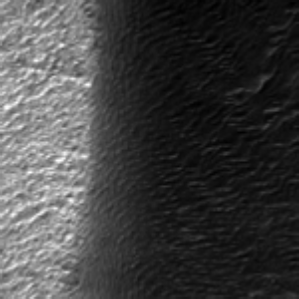
Label: frost